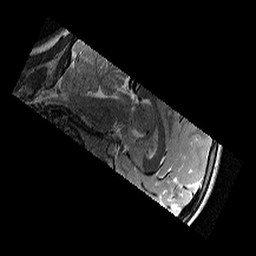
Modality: T2w
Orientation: sagittal
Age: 10
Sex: female
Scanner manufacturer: siemens
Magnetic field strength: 3 T
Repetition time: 9.23 s
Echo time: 0.067 s